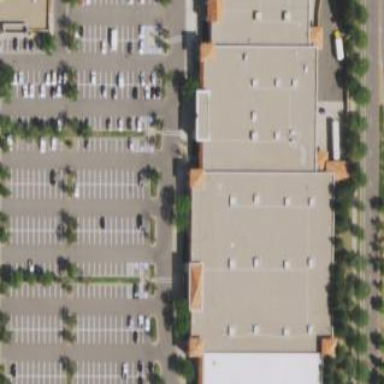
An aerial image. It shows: Retail building.